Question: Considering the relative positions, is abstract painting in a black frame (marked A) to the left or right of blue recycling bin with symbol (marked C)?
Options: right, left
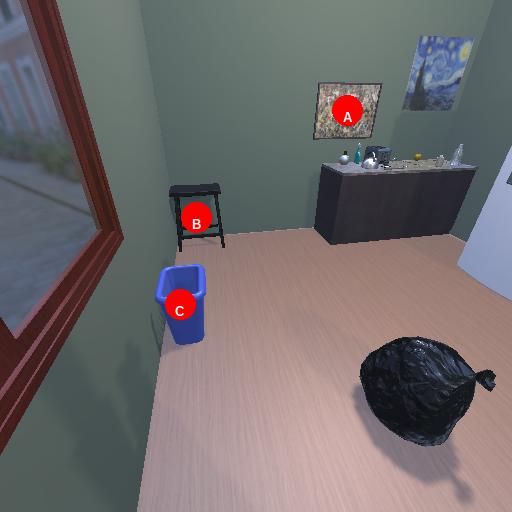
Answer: right